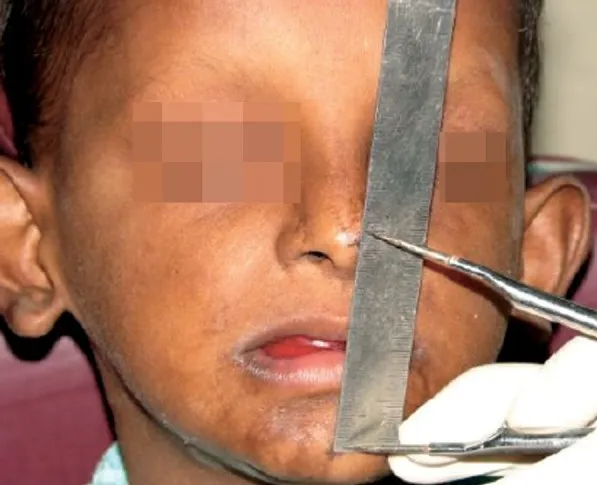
Jaw relation record.
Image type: medical_photograph (other_medical_photograph)